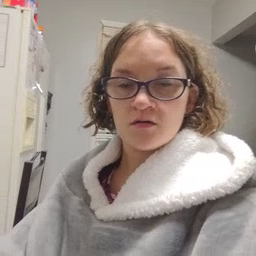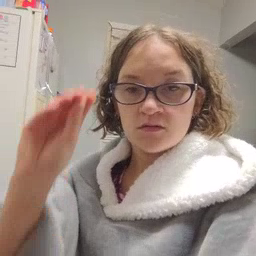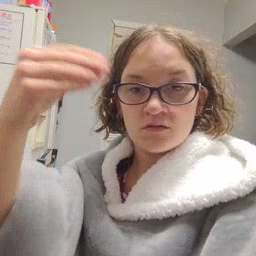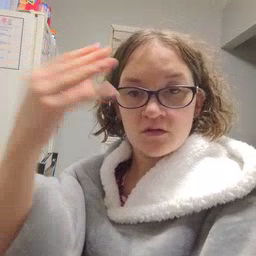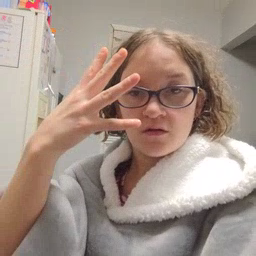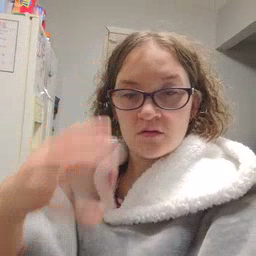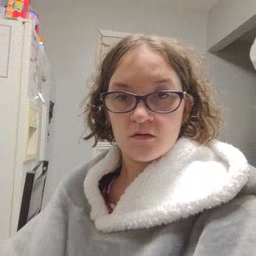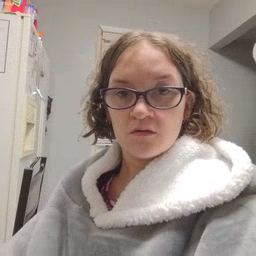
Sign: sun